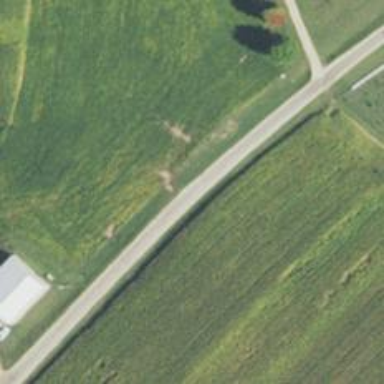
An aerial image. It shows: Unclassified road.